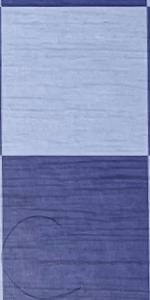
Label: Empty